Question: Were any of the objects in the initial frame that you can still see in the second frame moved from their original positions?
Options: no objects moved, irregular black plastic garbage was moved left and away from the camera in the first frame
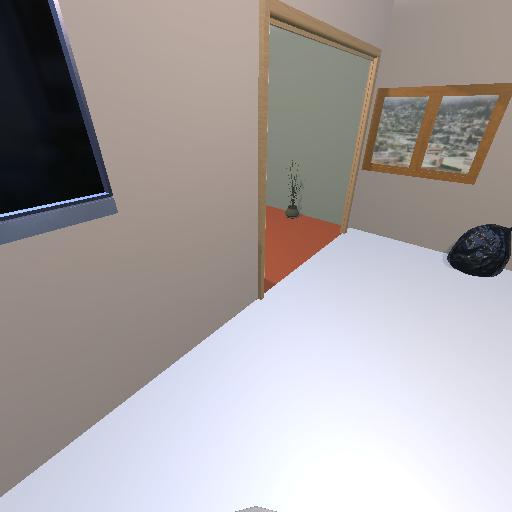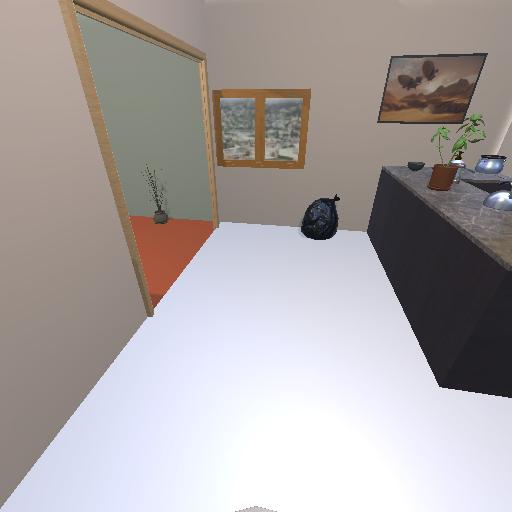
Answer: no objects moved